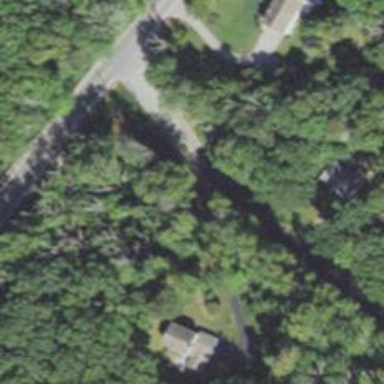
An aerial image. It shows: Residential driveway designated as service road.